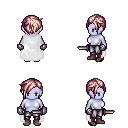
a pixel art fantasy rpg character, female body template, dark elf, purple skin, white cape, metal pants, white blonde pixie cut hairstyle, metal gloves, maroon shoes, dagger, four views (front, back, left, right), 2x2 character sprite sheet, small pixel art, hard edges, no anti-aliasing